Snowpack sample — Loveland Pass, Silver Plume, Colorado, USA (1/12/25, 11:40 AM MST)
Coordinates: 39.66, -105.88
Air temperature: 7 °F
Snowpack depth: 140 cm
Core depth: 10 cm
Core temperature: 41 °F
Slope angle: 11°, slope face: 30°
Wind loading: high
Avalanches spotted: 2
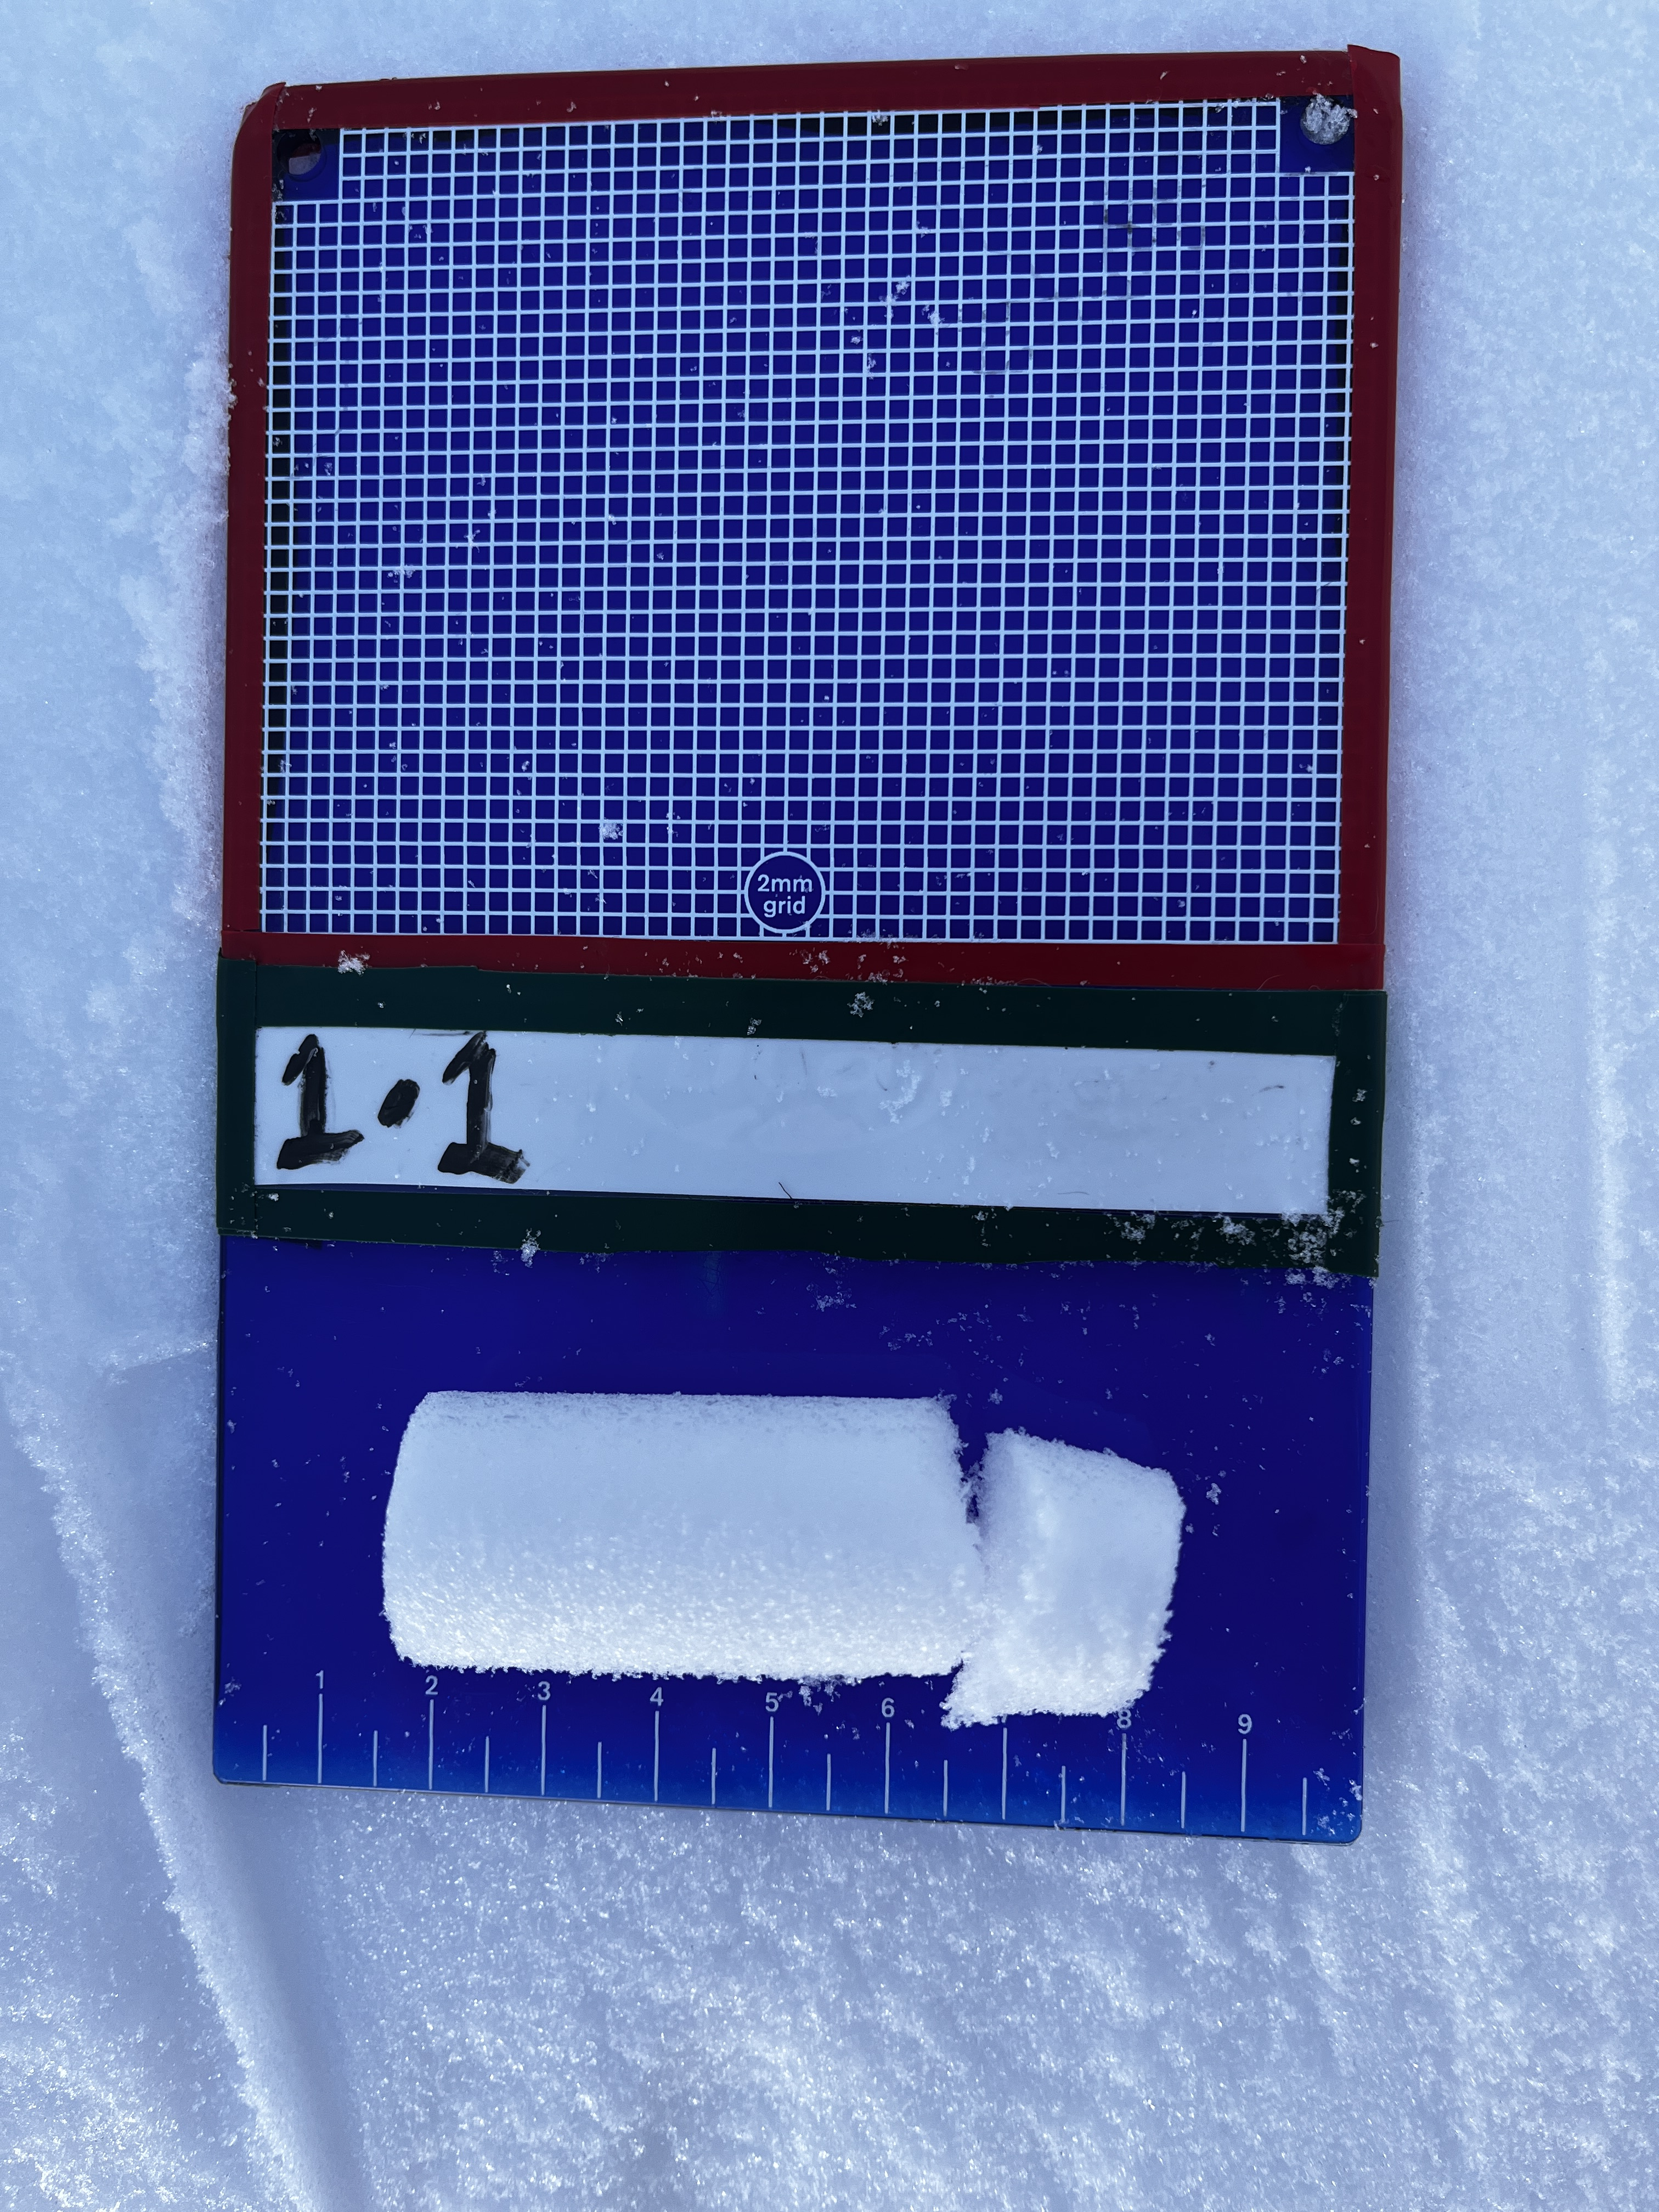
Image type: crystal_card
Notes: Pilot using slightly modified coring method that took too large segment for snow profile picturing, advised not to use in higher level models. Two avalanche on south face nearby, partially cloudy with light snow in the last 24 hours. Lots of wind loading on eastern features.